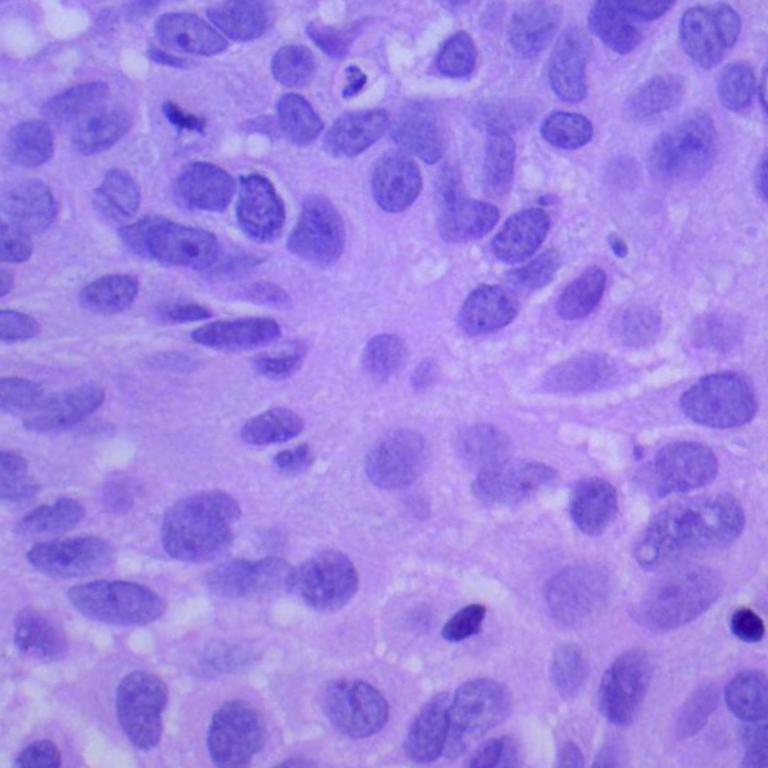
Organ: lung
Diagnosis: squamous carcinomas